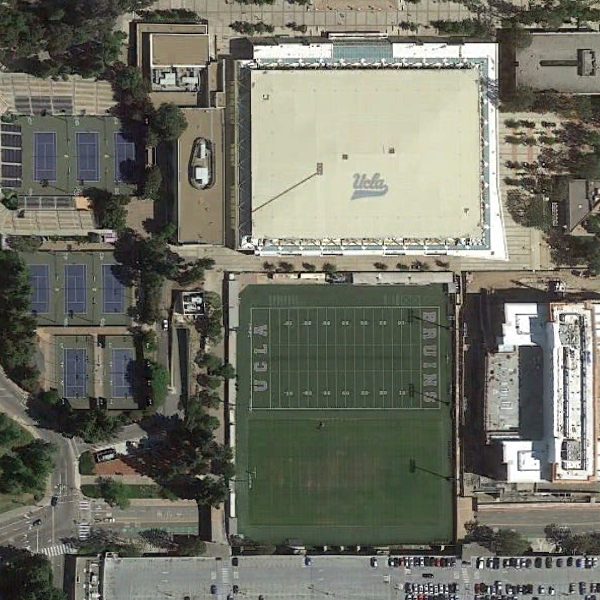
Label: School